Interaction volume radius: 10 \u00c5
Interaction volume height: 25 \u00c5
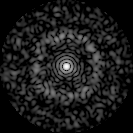
Disorder parameter: 0.8319